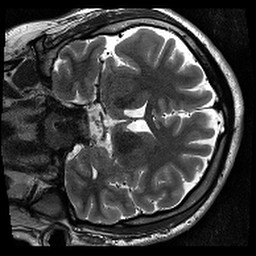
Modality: T2w
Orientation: coronal